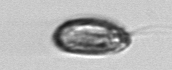
Label: Katodinium_or_Torodinium